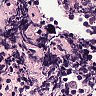
Metastatic tissue present: no